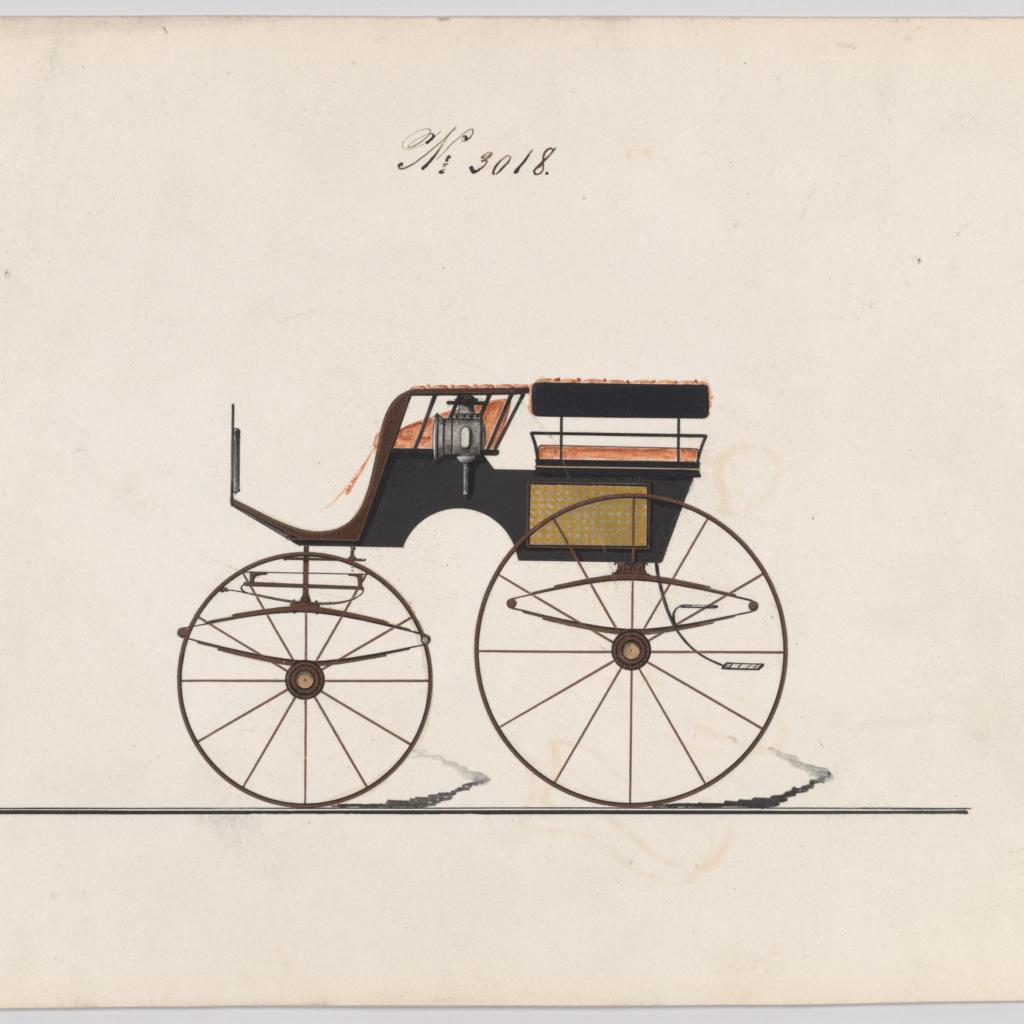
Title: Design for Dog Cart or 2 Wheeler, no. 3018
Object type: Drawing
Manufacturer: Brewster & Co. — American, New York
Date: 1874
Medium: Pen and black ink, watercolor and gouache with gum arabic and metallic ink
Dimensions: Sheet: 6 5/16 × 8 3/4 in. (16 × 22.2 cm)
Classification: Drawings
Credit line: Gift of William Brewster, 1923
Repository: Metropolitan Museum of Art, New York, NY